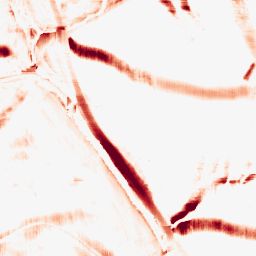
Category: morphological
Decomposition family: morphological_rect
Decomposition parameters: operation: opening
width: 20
height: 20
Upsampling method: bspline
Upsampling parameters: scale: 8
Upsampling scale: 8